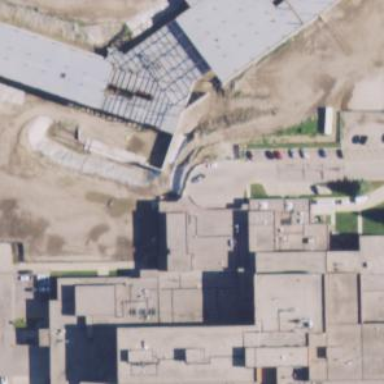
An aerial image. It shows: Hospital building.